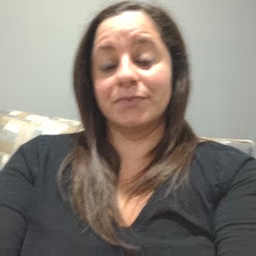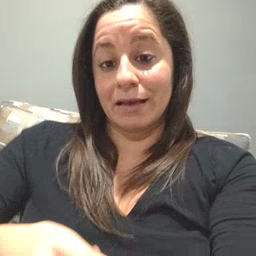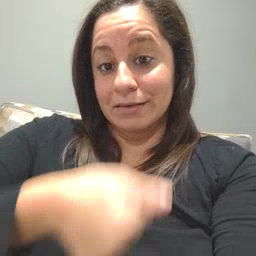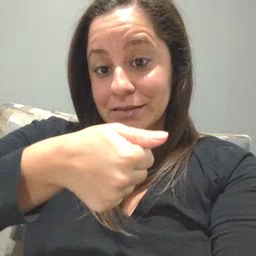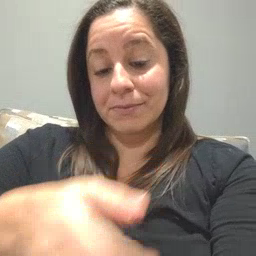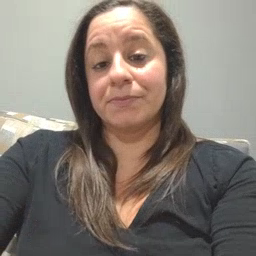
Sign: hide